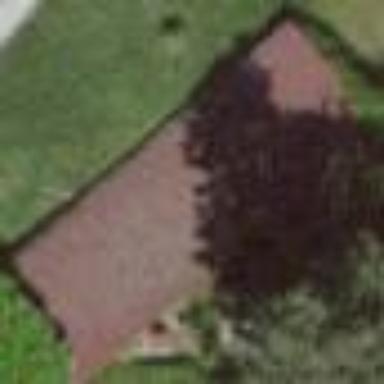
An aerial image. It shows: Shed building.